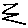
Label: zigzag